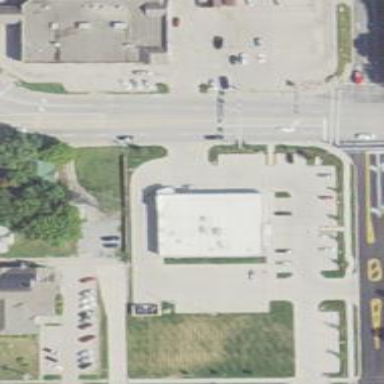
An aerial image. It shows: Pharmacy providing healthcare services.